Question: I wanted to set a the navigation bar tint color to RGB(255,80,30) as shown in the attached image. But when I execute the simulator, I get a different color.

Here is my code in the view controller
'''
- (void)viewDidLoad
{
[super viewDidLoad];
// Do any additional setup after loading the view.
UIColor *backgroundColor = [Theme colorProperty:BACKGROUND_COLOR
fromTabMenu:CALENDAR];
CGFloat redvalue, greenvalue, bluevalue, alphavalue;
[backgroundColor getRed:&redvalue green:&greenvalue blue:&bluevalue alpha:&alphavalue];
NSLog(@"red:%f, green:%f, blue:%f, alpha:%f", redvalue*255.0, greenvalue*255.0, bluevalue*255.0, alphavalue*255.0);
[self.tabBarController.tabBar setTintColor:backgroundColor];
[self.navigationController.navigationBar setBarTintColor:backgroundColor];
}
'''
and I get the following value in the console output.
'''
2014-03-14 04:37:49.404 planner[46712:70b] red:255.000000,
green:80.000003,
blue:30.000000,
alpha:255.000000
'''
As you can see, I have set the correct R G B value, but I can not get the intended color. What is the problem here?
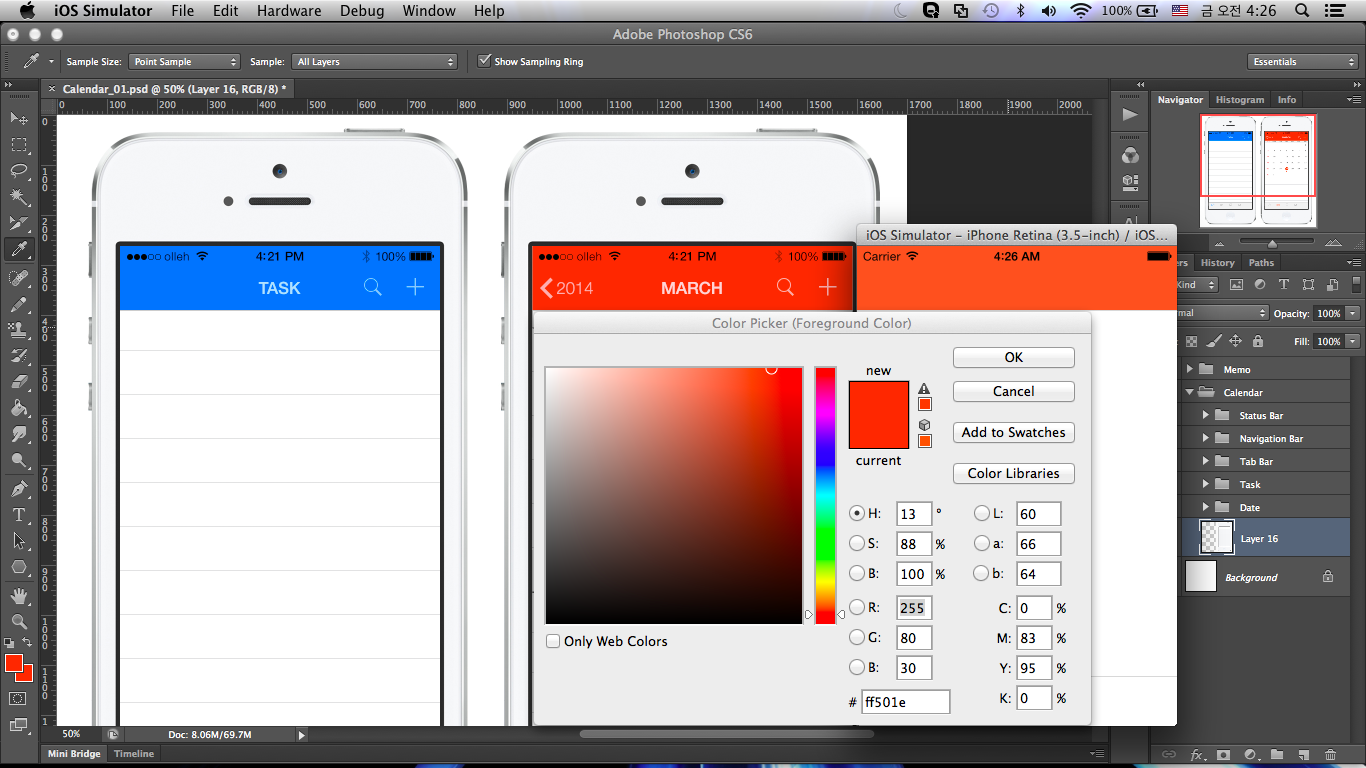
Answer: Just as an experiment set your 'UIView' to this '[UIColor colorWithRed:1.000000F green:0.313725F blue:0.117647F alpha:1.0F]' thats the exact RGB you are looking for, the reason I say the UIView as there is no styling or tint's applied there and you can determine if photoshops colour settings are different to iOS.
Setting background to the RBG colour did not render the same colour displayed by photoshop.
I am no expert on this but I know that Photoshop can be setup for different mediums (publishing, web, devices etc) which have different colour settings, maybe look into that. Get 'Color Maker' on the app store to confirm your colors.
<URL>